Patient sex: M
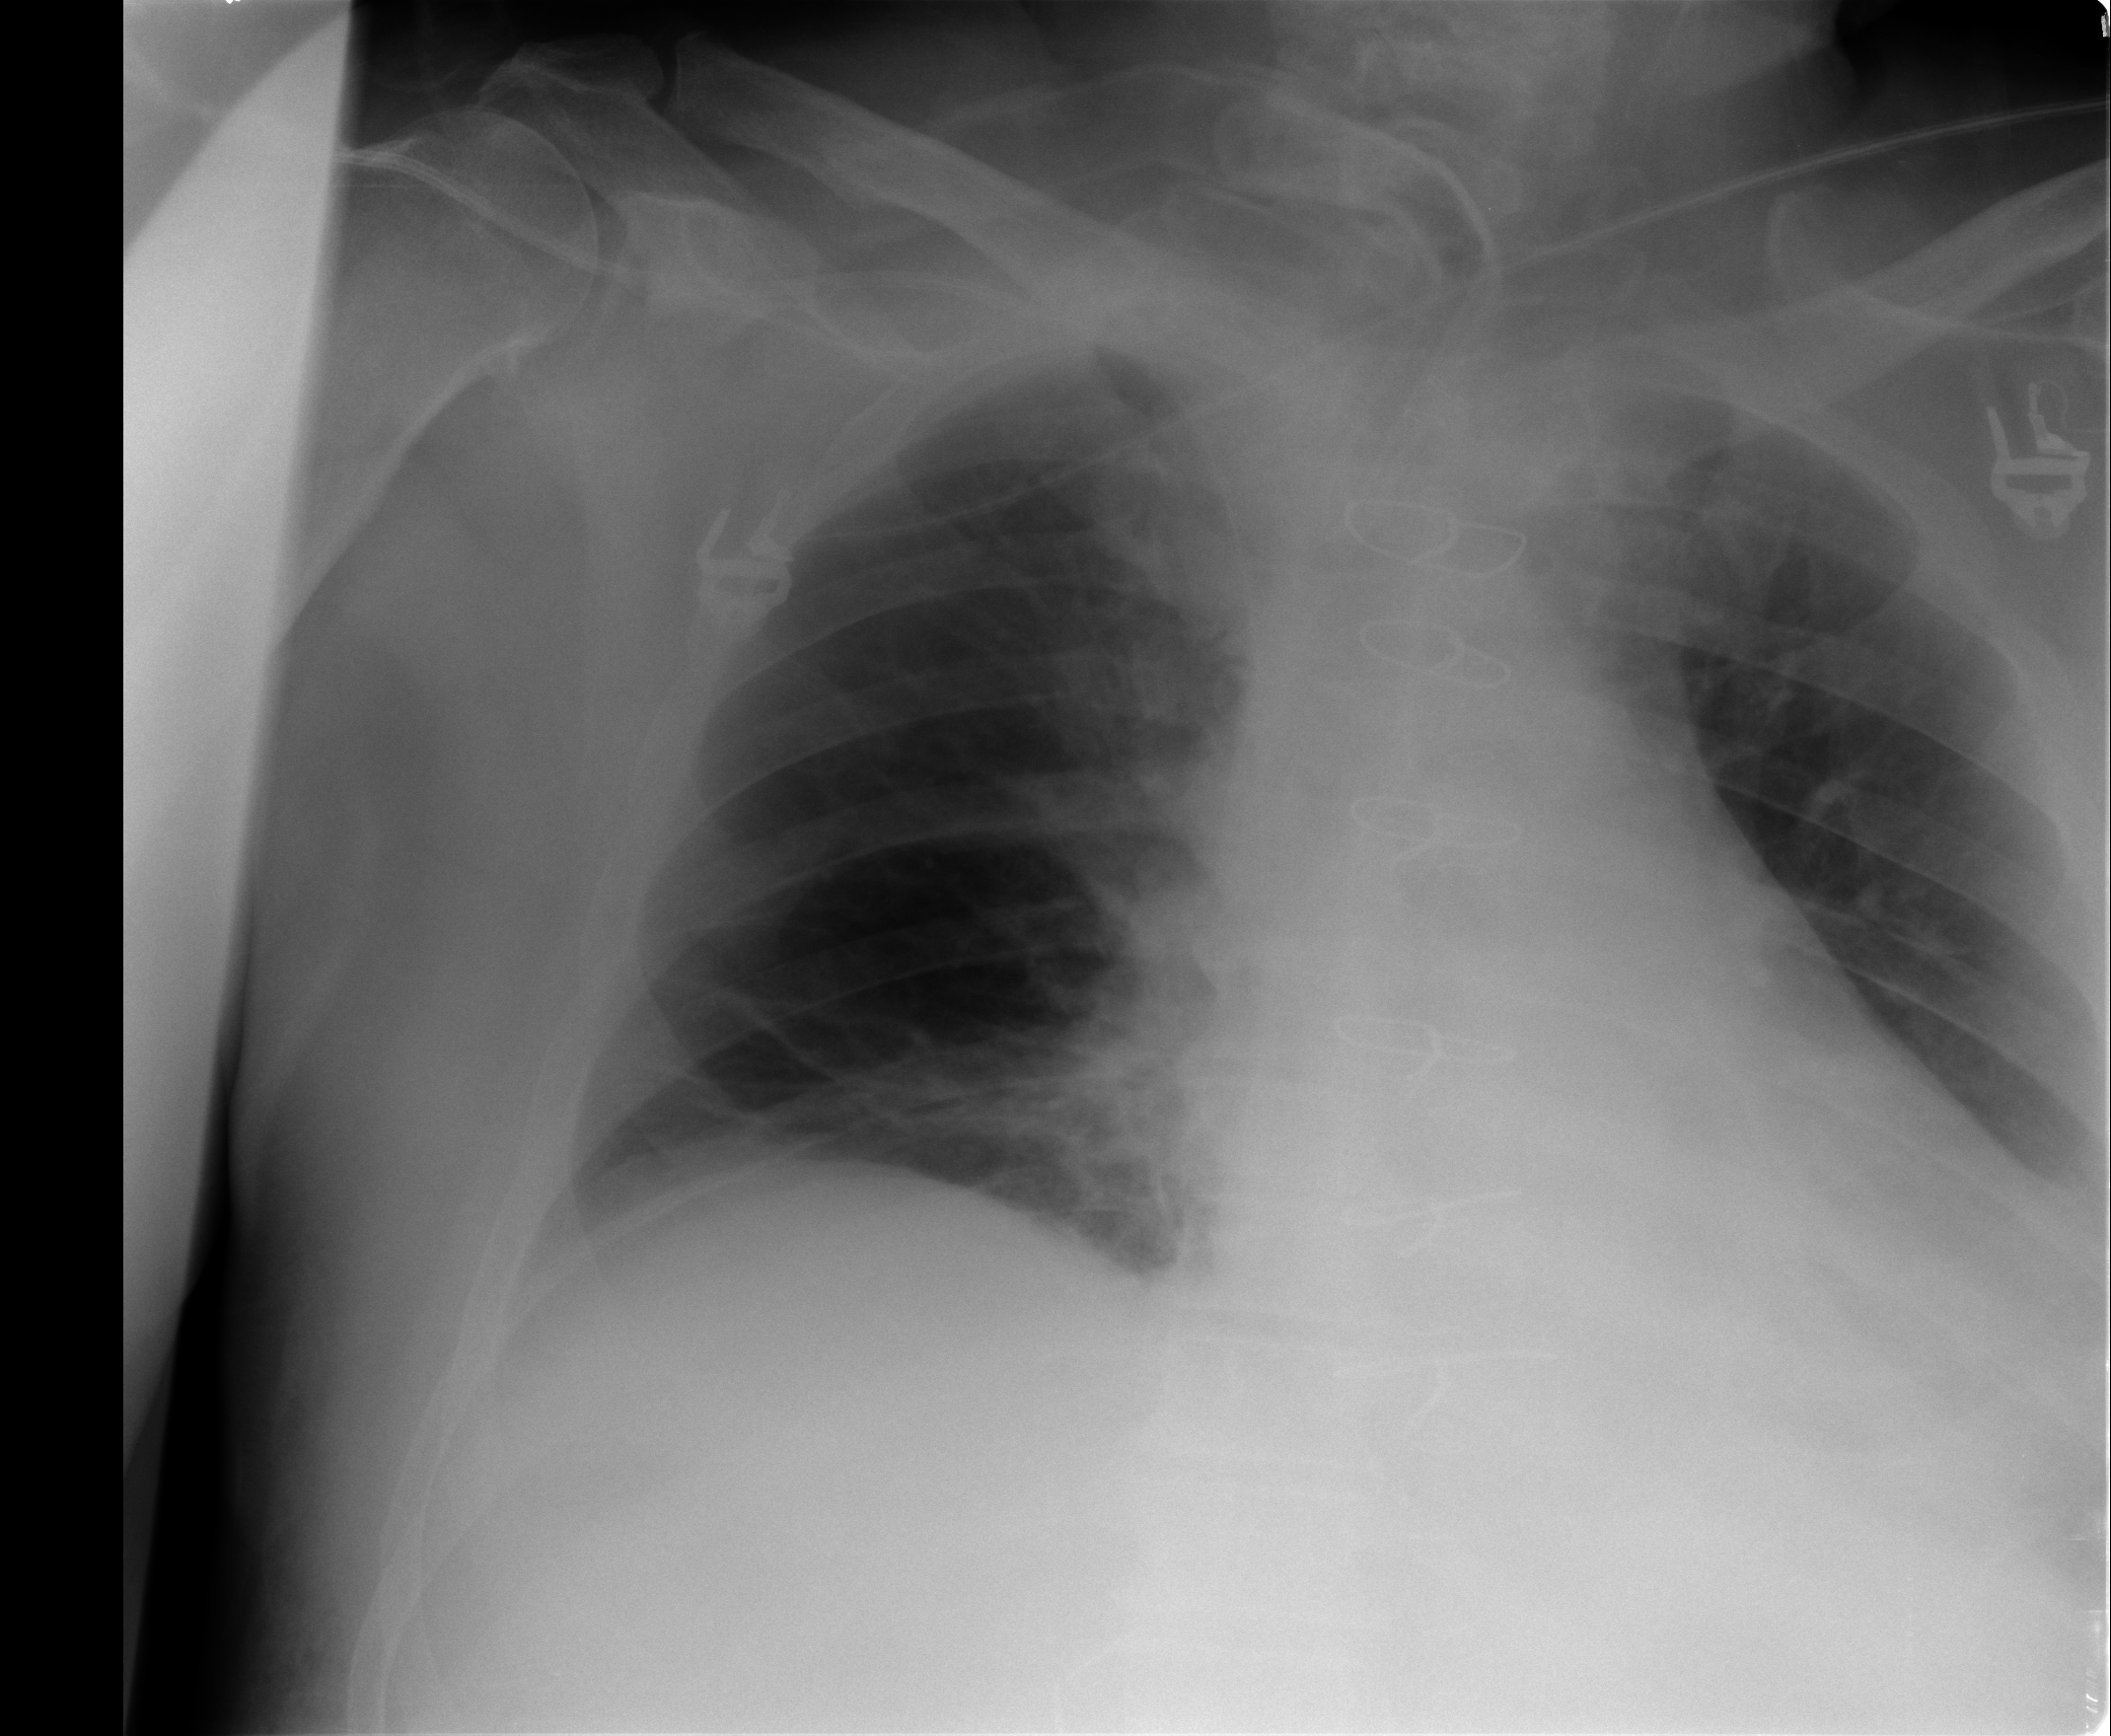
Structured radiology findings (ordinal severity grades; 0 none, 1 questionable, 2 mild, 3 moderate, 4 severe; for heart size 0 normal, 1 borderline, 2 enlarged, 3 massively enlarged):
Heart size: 2
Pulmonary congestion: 2
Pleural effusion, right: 2
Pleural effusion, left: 2
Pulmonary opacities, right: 1
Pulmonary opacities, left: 1
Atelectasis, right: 2
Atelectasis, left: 2